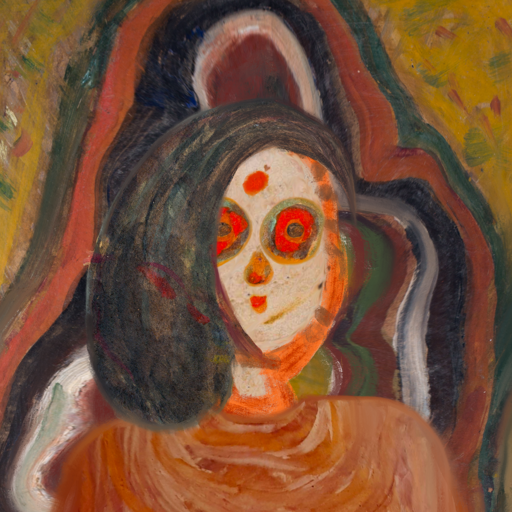
Background: AfterRaid, Head And Neck Front: Rupkatha, Face Front: Sisters, Bust: Pious_Lady, Hair Front: Gypsy_Mother, Head Accessory: Blank, Second Necklace: Blank, Necklace: Blank, Baby: Blank